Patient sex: M
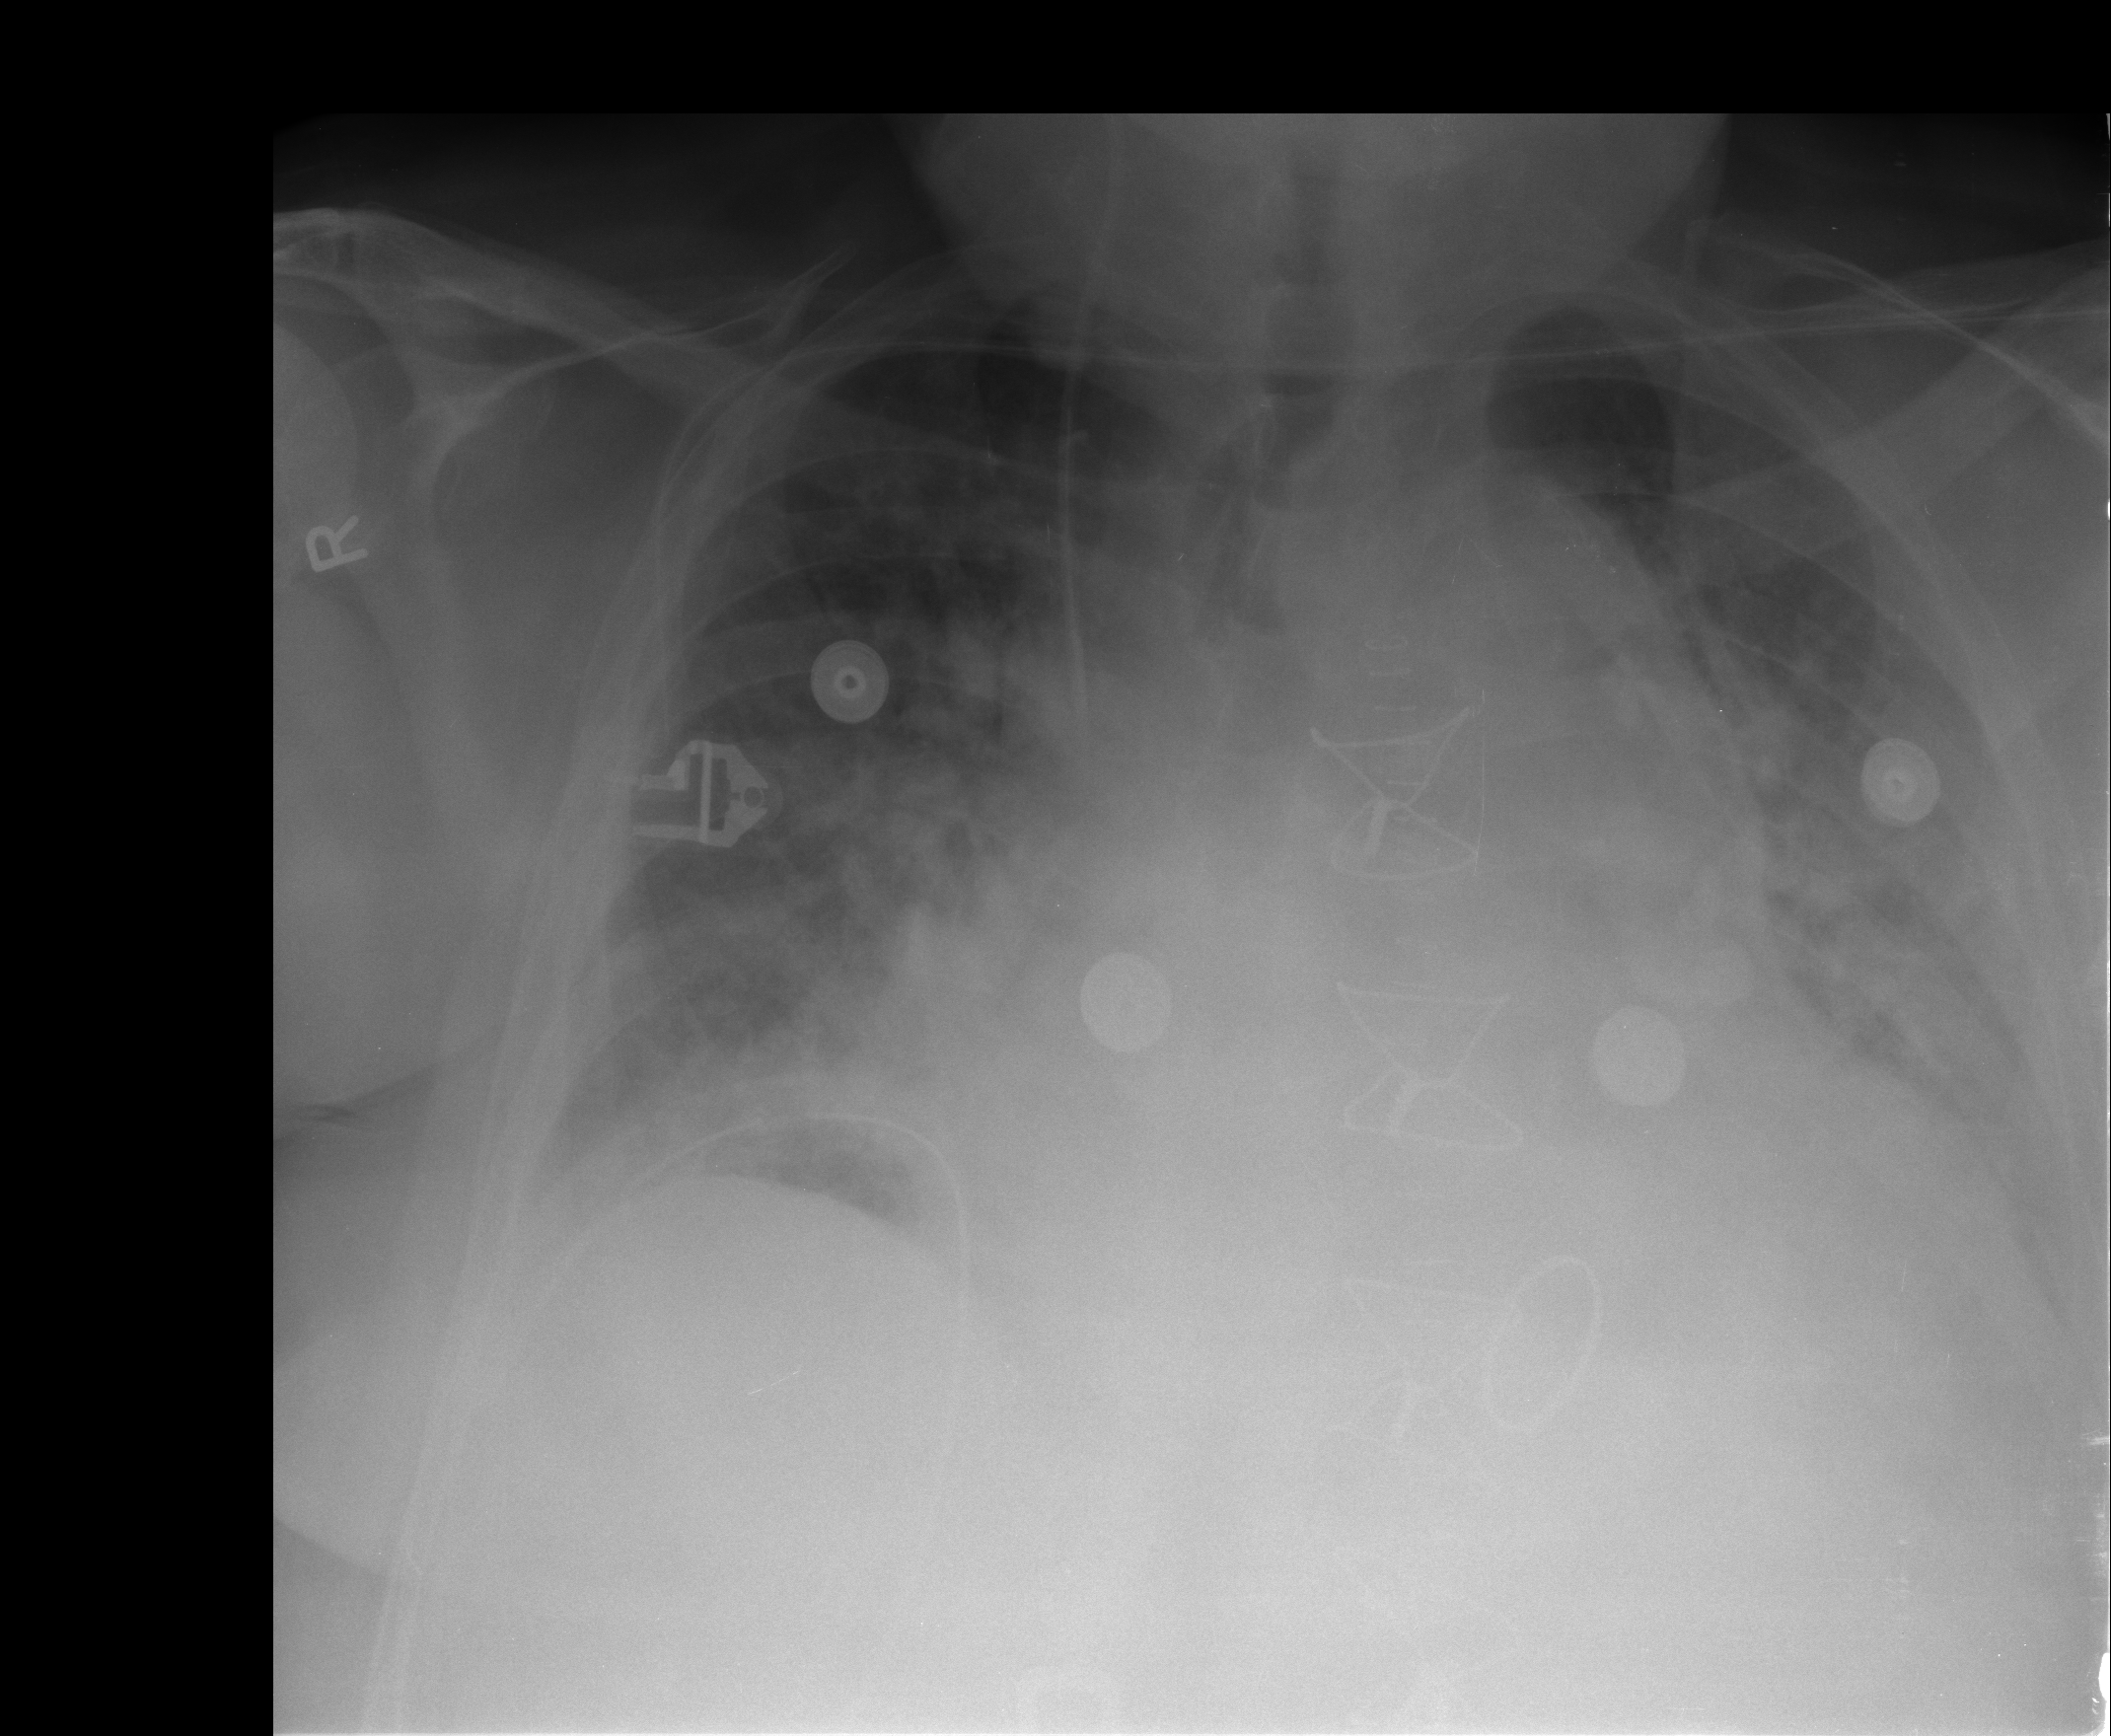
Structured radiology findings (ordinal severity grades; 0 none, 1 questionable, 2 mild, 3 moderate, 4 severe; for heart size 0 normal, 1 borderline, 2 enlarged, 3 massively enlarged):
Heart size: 3
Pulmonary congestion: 3
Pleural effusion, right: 2
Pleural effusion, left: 2
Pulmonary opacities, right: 3
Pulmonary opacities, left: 3
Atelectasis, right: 3
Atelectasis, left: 3